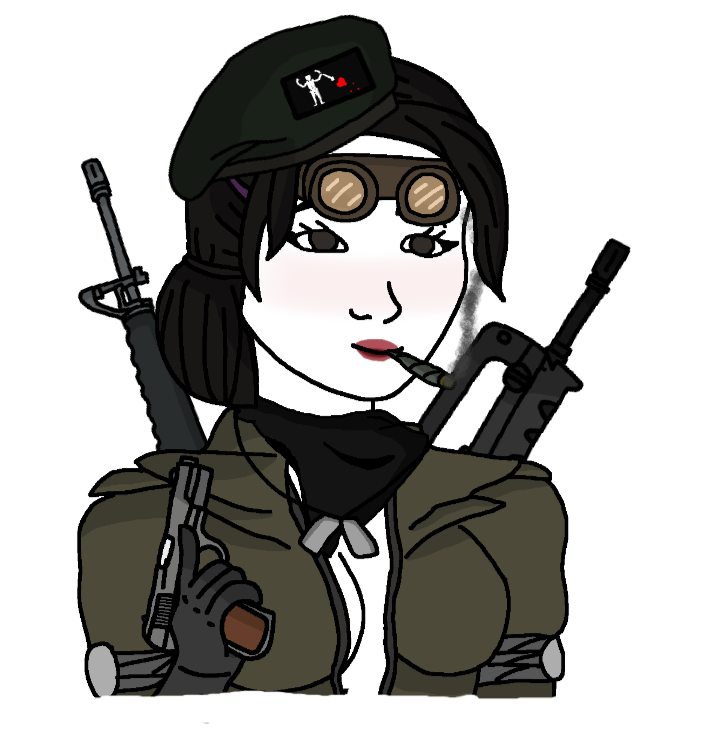
Label: 5_Doomer_Girl